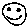
Label: smiley face